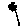
Label: flower